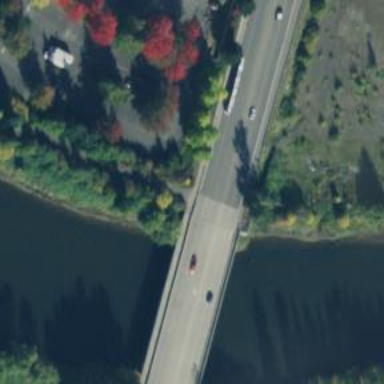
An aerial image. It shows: Cycleway bridge with asphalt surface.